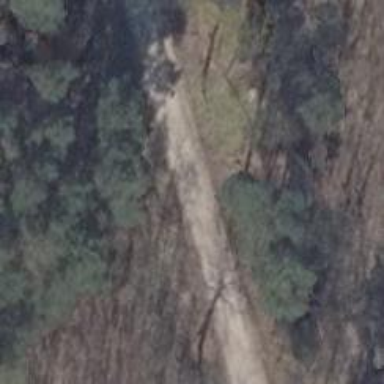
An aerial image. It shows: Gravel track with grade 2 tracktype.